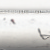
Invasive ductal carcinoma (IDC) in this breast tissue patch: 0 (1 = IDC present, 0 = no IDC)